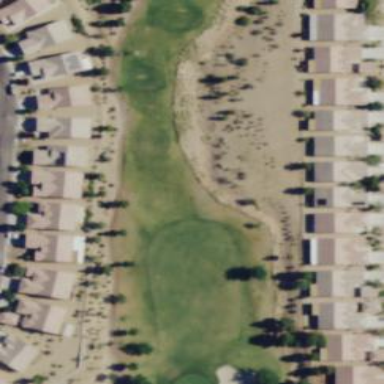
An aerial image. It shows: Rough area on grassy golf course.